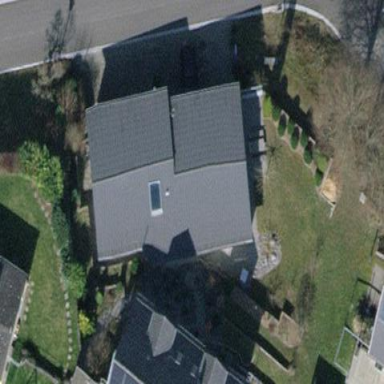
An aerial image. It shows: Semi-detached house with gabled roof.